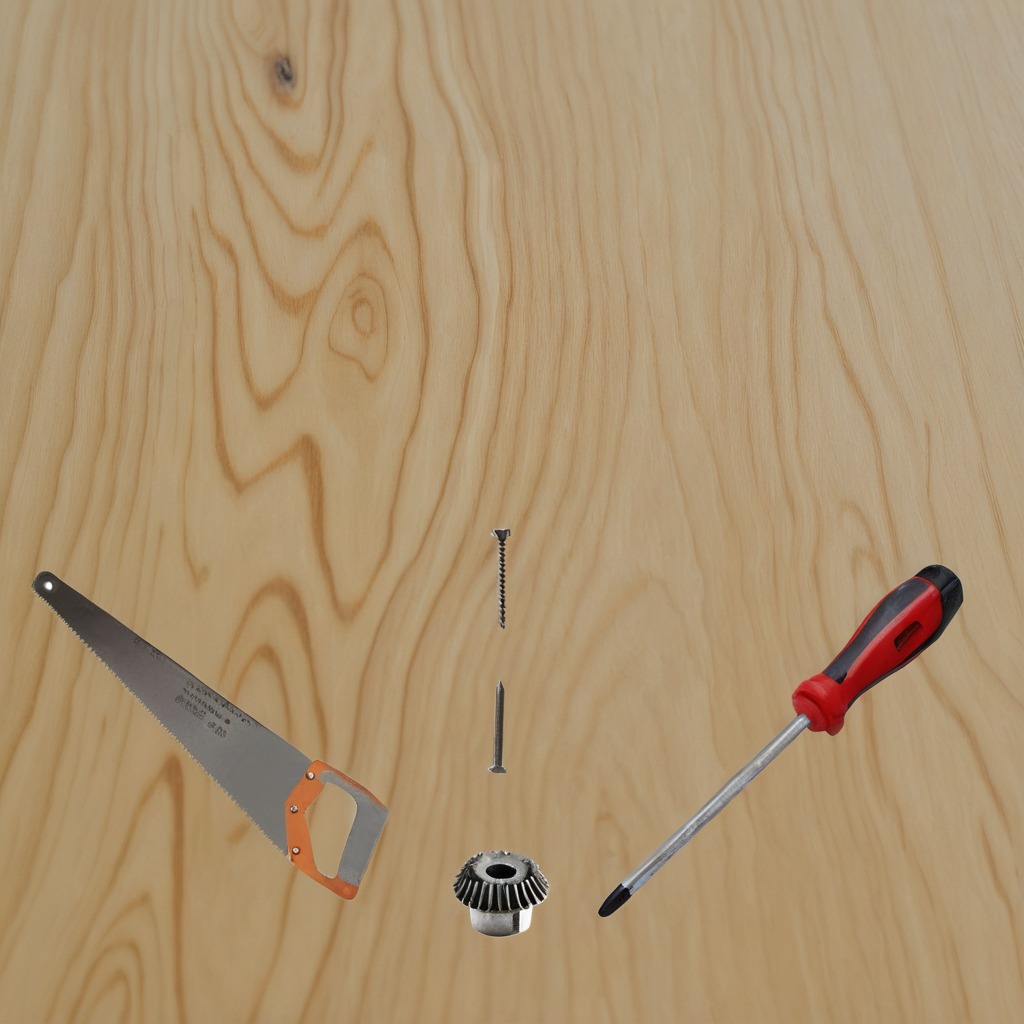
A steel gear with teeth, a metal machine screw, an iron nail, a handheld metal saw, and a screwdriver are lying on the plywood surface in a paint workshop lit by afternoon window light.